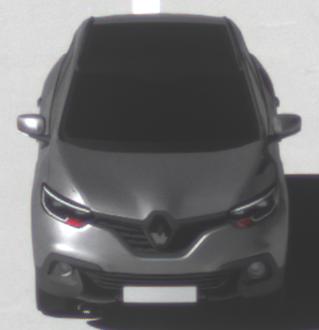
Make: Renault
Model: Kadjar ENERGY TCe 130
Detailed model: Kadjar
Model produced from: 2015/05
Model produced until: 2018/08
Doors: 5
Color: gray
Road condition: dry road
Daytime: morning or afternoon
Contrast: high contrast